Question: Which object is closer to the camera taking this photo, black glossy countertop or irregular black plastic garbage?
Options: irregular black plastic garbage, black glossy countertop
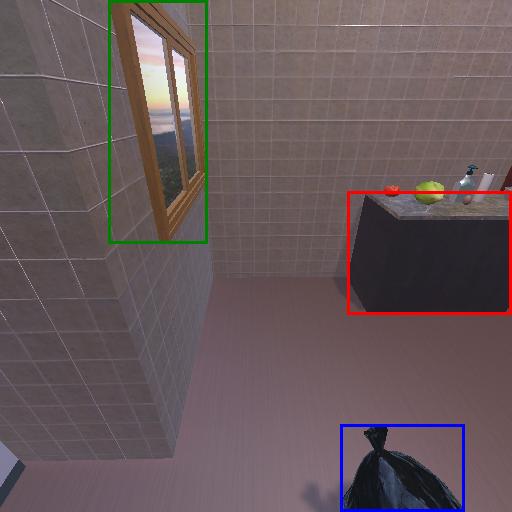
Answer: irregular black plastic garbage